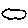
Label: cloud